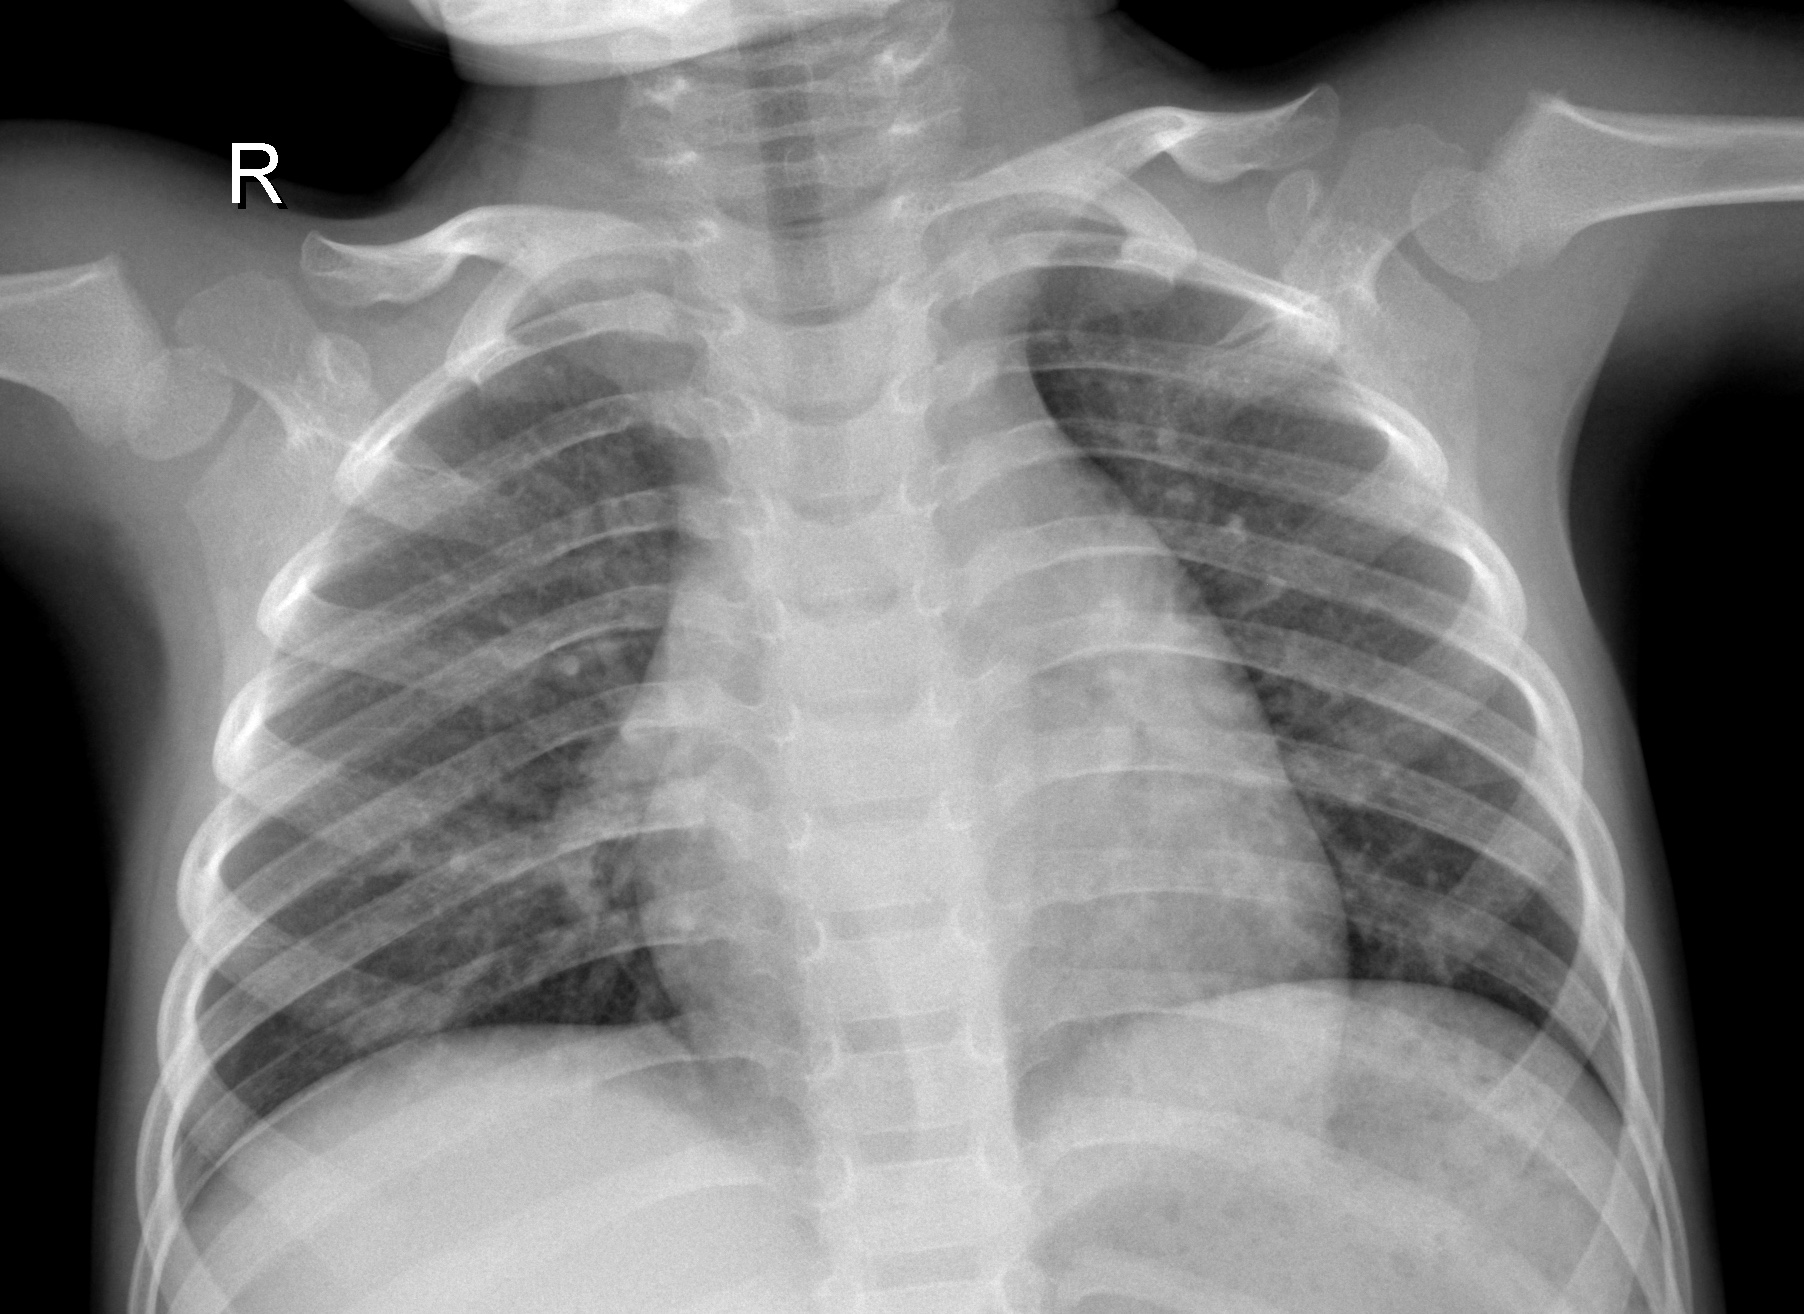
Diagnosis: NORMAL